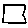
Label: square